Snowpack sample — Rabbit Ears Pass, Jackson County, Colorado, USA (12/17/25, 1:08 PM MST)
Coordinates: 40.387, -106.625
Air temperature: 34 °F
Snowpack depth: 46 cm
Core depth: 20 cm
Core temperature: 24.8 °F
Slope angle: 6°, slope face: 165°
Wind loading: medium
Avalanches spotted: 0
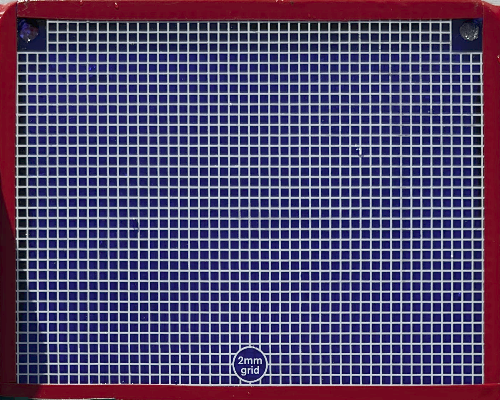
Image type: profile
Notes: No avalanches spotted nearby, although collected in a meadowy area with minimal risk on this face of the pass.